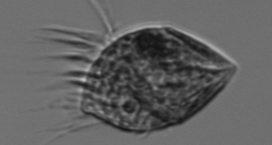
Label: Strombidium_morphotype1